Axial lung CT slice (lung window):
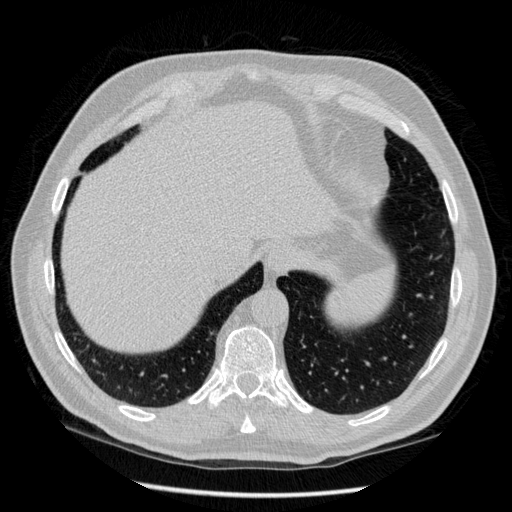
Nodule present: no